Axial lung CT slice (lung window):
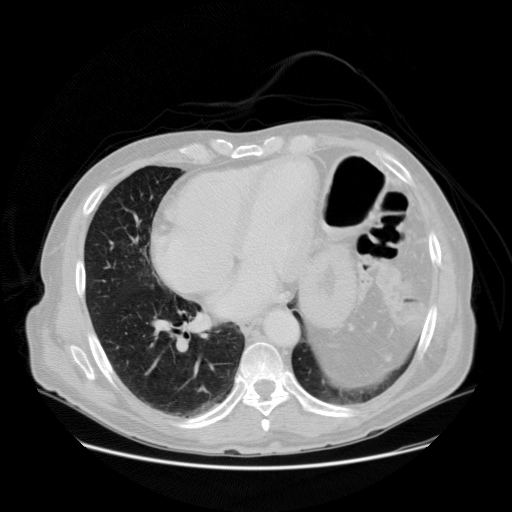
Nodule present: no